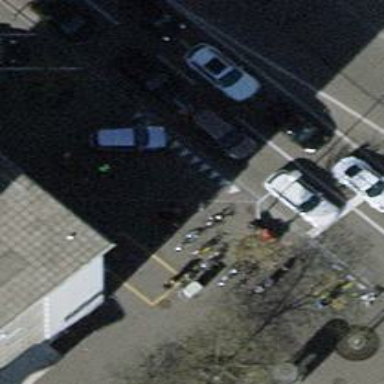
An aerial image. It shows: Bicycle parking area with bollards.